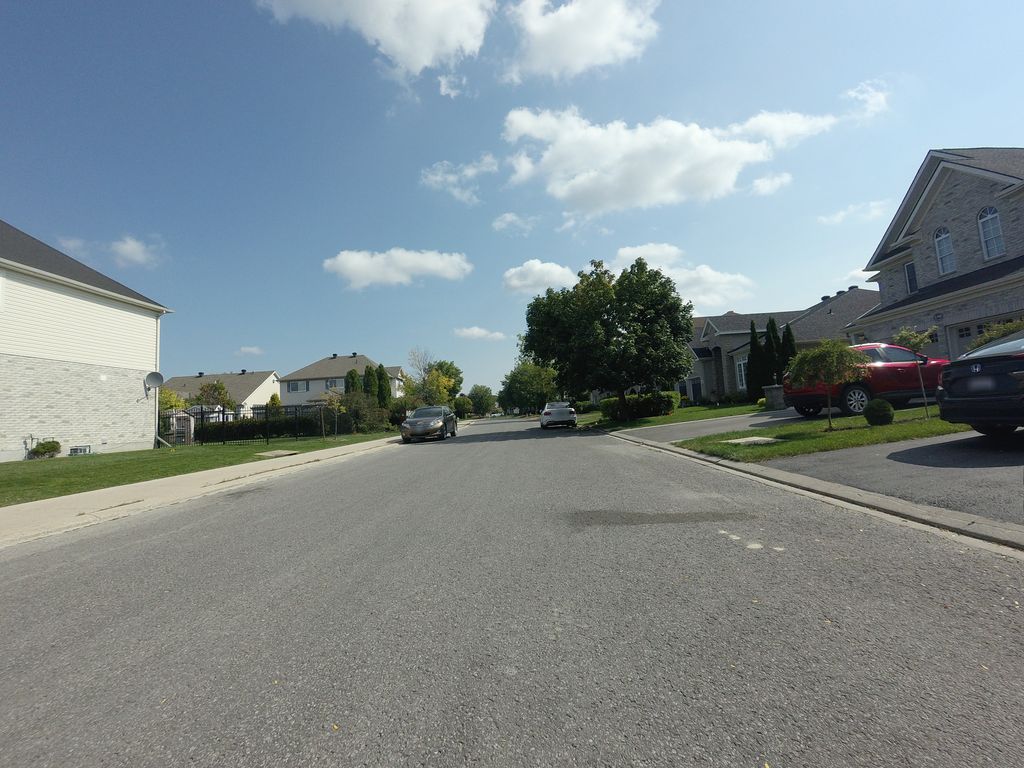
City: ottawa-gatineau